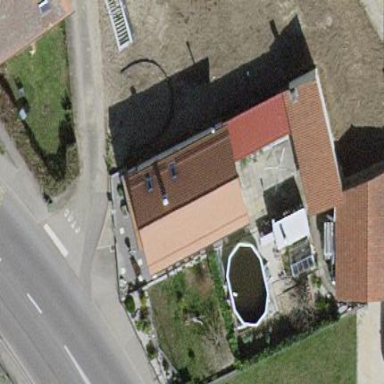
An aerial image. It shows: Detached building.